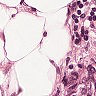
Metastatic tissue present: yes